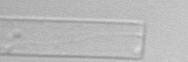
Label: Dactyliosolen_blavyanus